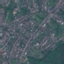
Label: Residential